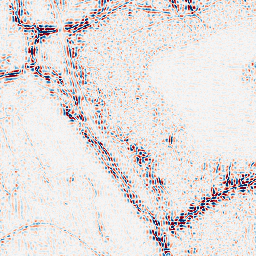
Category: wavelet
Decomposition family: wavelet_dwt
Decomposition parameters: wavelet: db8
level: 2
Upsampling method: linear_exact
Upsampling parameters: scale: 2
Upsampling scale: 2